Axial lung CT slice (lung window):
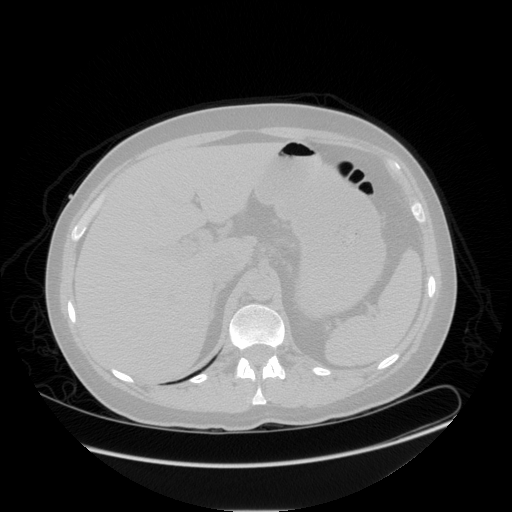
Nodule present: no